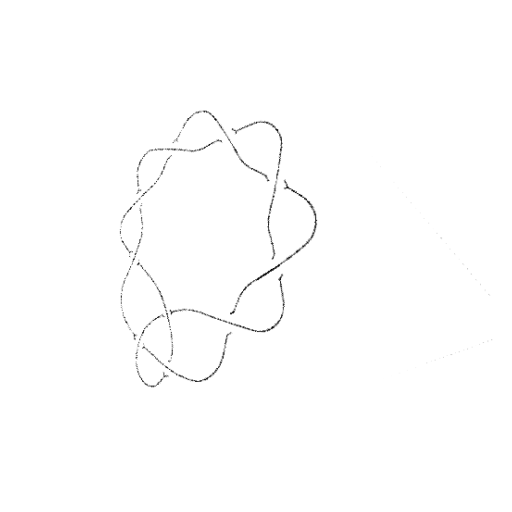
Crossing number: 10